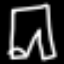
Label: pants